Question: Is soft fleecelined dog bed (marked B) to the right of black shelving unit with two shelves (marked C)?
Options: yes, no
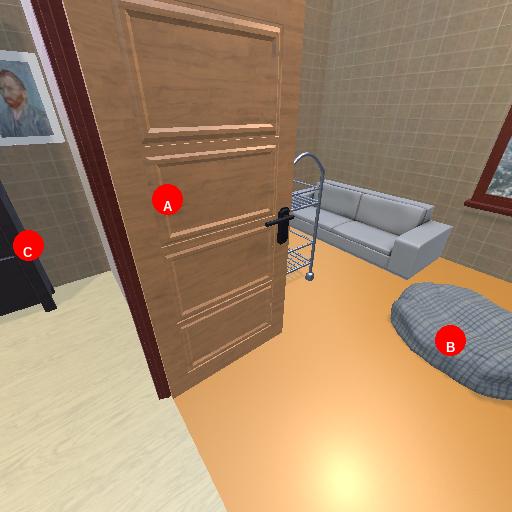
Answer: yes